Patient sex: M
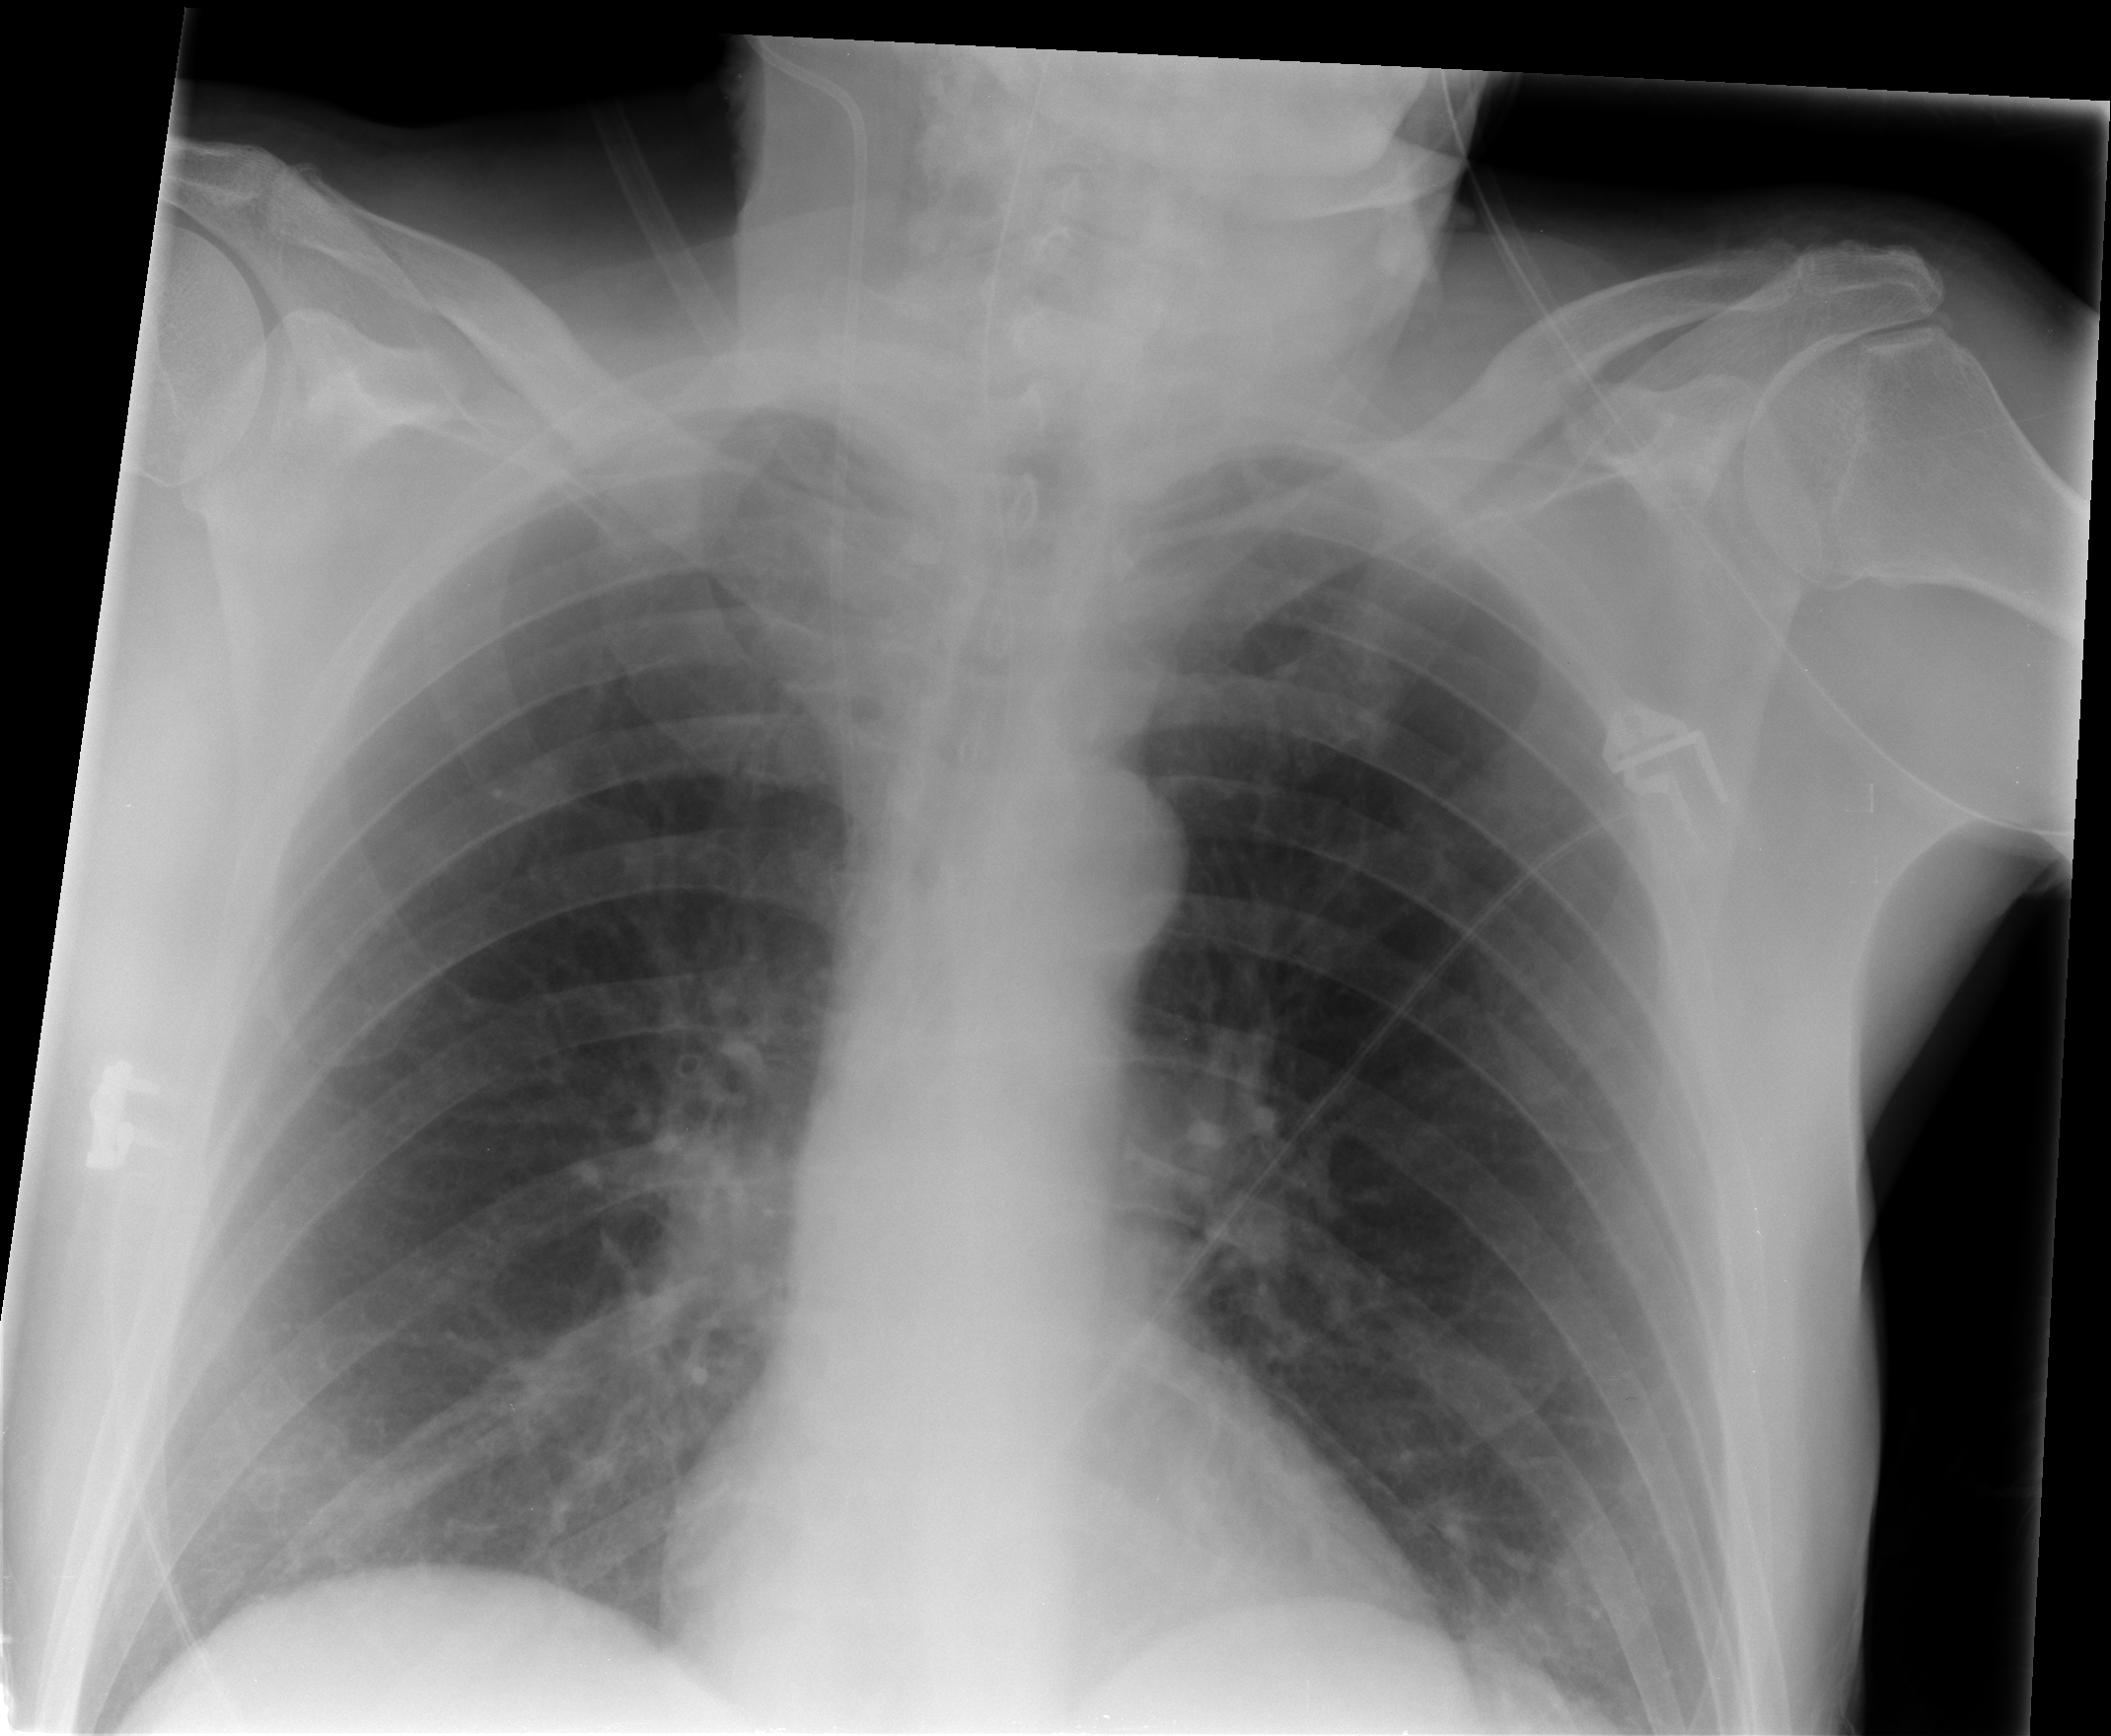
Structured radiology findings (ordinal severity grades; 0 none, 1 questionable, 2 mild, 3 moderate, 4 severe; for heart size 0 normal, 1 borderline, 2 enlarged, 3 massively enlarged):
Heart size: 0
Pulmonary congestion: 0
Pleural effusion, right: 0
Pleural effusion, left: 0
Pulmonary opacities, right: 0
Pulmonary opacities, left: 0
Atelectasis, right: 0
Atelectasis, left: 2